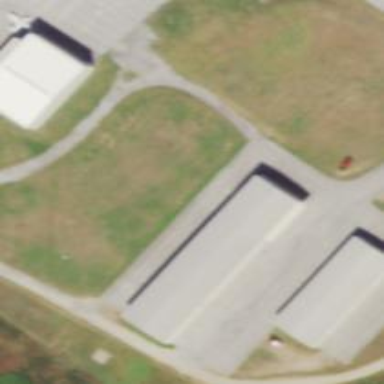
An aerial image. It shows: Hangar building located at airport.